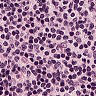
Metastatic tissue present: no